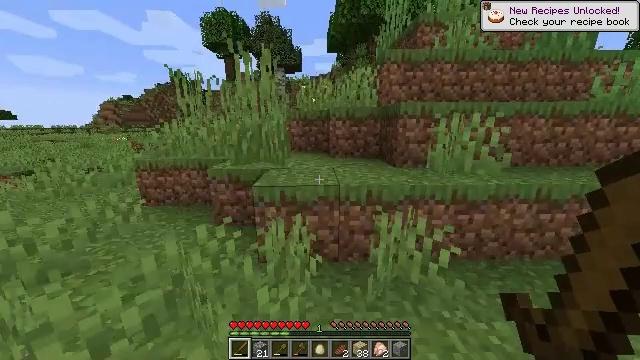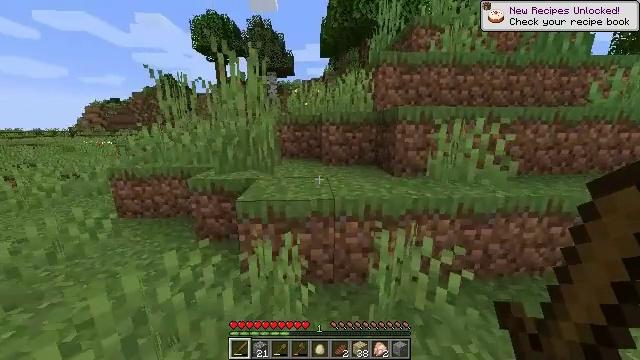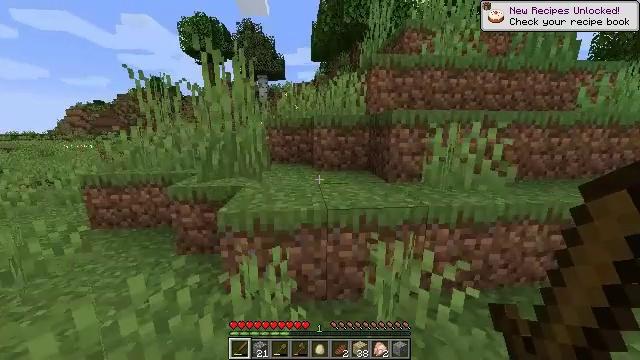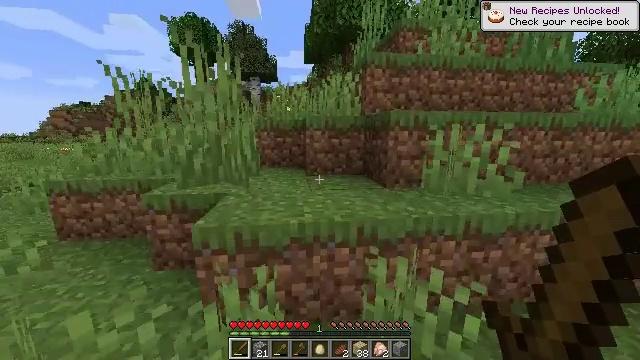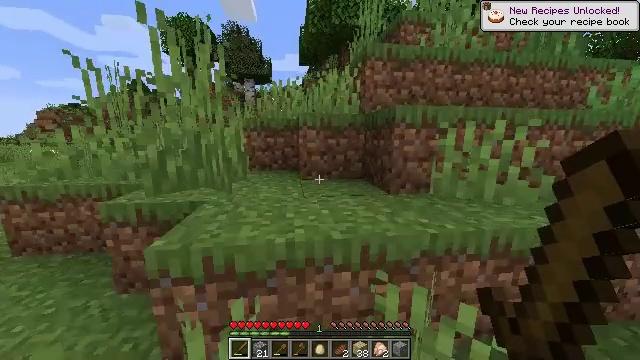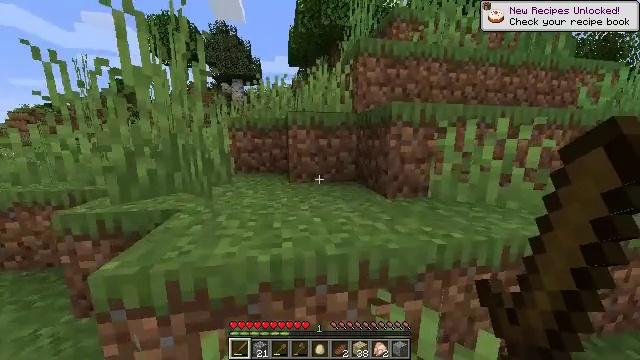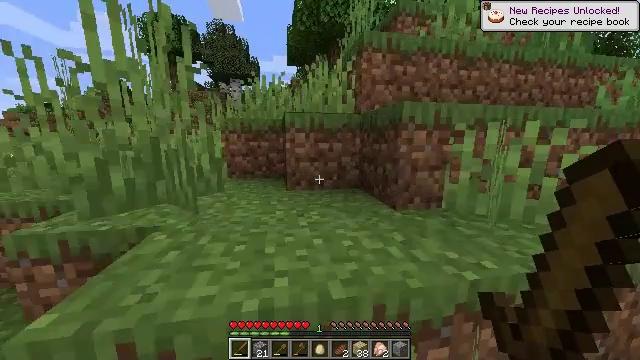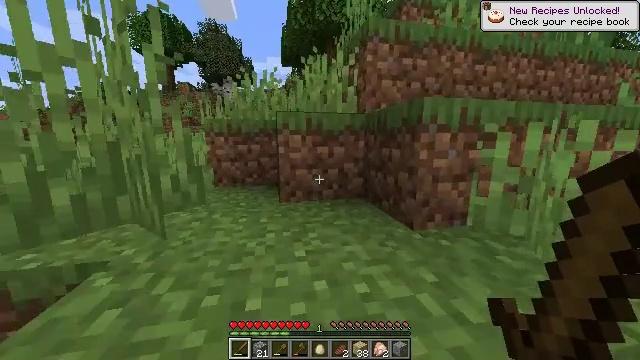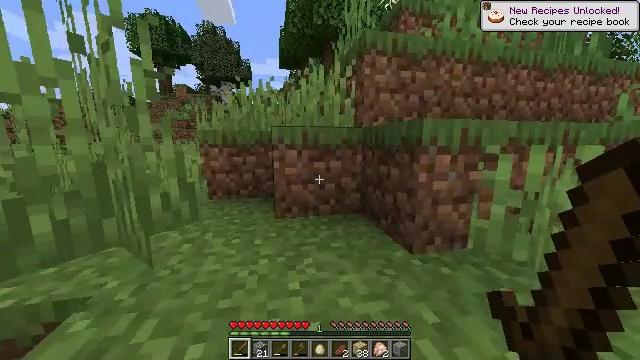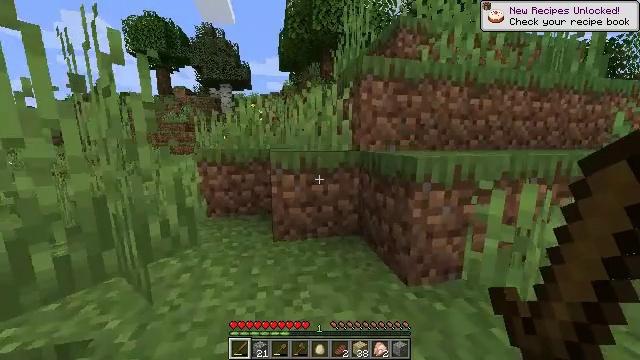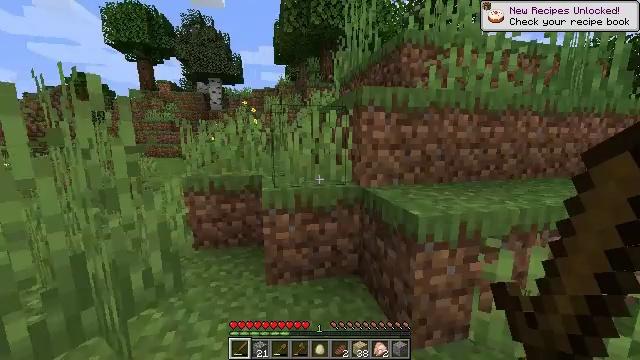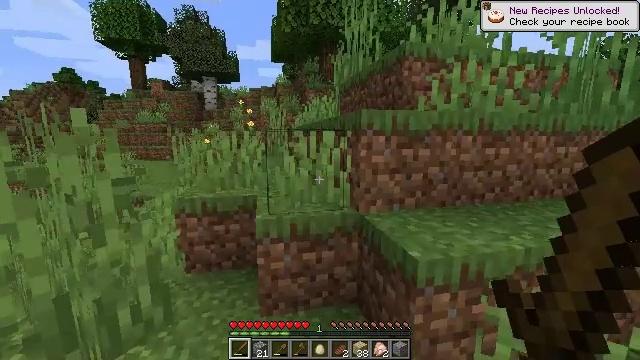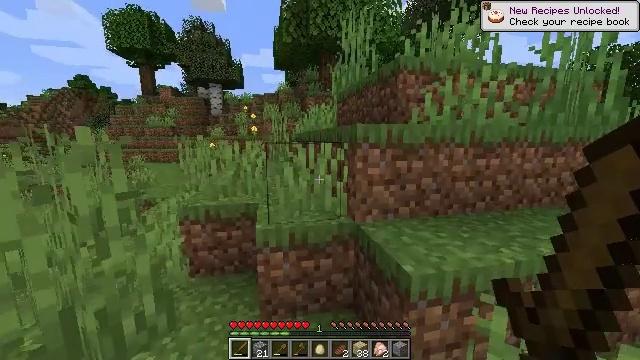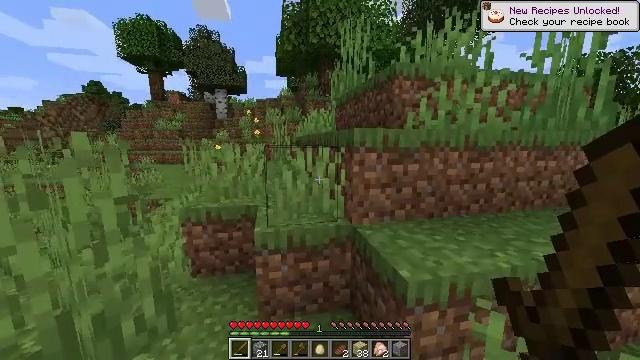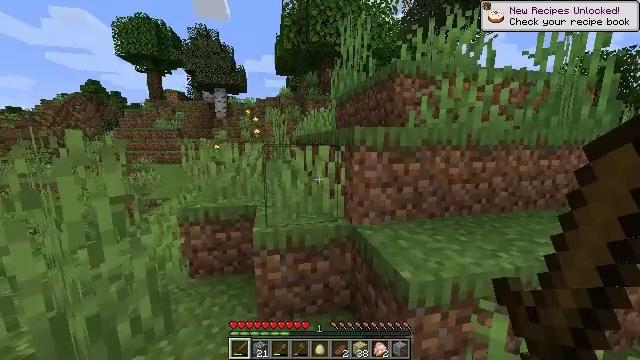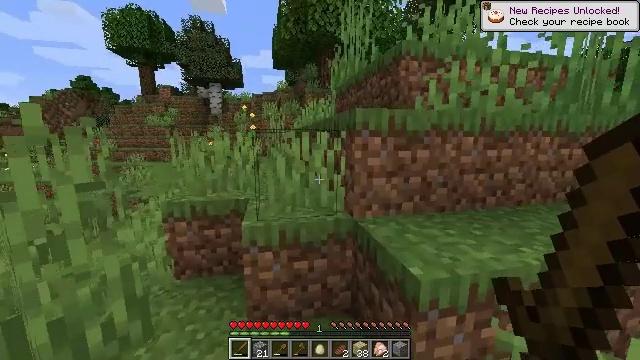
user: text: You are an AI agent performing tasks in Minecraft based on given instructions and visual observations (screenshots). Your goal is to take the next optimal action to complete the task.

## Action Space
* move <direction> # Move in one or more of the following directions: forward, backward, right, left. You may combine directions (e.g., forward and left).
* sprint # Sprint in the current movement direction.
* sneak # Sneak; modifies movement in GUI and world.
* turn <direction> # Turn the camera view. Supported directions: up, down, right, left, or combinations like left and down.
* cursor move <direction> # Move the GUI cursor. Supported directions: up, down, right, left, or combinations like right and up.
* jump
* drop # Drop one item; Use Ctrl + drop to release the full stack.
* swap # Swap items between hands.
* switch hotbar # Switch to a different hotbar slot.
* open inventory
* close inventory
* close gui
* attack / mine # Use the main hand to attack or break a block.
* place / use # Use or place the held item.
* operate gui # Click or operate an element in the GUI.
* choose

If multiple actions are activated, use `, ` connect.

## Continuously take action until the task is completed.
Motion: motion action
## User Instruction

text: Remove birch leaves from trees.
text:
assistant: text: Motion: move forward, sprint, turn right and up
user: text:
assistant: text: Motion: move forward, sprint, turn right
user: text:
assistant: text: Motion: move forward, sprint, turn right
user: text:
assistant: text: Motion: move forward, sprint, turn right
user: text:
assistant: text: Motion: move forward, sprint, turn right
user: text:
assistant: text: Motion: move forward, sprint
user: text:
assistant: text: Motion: move forward, sprint, turn right
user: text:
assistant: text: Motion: move forward, sprint, jump
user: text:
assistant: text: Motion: move forward, sprint, jump
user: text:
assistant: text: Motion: move forward, sprint, jump
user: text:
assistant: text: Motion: move forward, sprint, jump
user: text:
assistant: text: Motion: move forward, sprint
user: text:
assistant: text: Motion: move forward, sprint
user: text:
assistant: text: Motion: move forward, sprint
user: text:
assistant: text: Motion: move forward, sprint
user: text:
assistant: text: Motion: move forward, sprint
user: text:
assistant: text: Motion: move forward, sprint, turn right
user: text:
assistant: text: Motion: move forward, sprint, turn right
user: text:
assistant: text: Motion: move forward, sprint, turn right
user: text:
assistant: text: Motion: move forward, sprint
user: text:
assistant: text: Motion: move forward, sprint
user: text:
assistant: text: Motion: move forward, sprint, turn left
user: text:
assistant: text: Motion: move forward, sprint, turn left
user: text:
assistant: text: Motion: move forward, sprint, turn left and down
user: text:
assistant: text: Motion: move forward, sprint, turn left
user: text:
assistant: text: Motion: move forward, sprint, turn left
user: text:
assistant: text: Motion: move forward, sprint, turn left
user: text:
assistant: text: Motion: move forward, sprint, turn left, jump
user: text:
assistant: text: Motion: move forward, sprint, turn left, jump
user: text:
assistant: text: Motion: move forward, sprint, jump